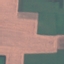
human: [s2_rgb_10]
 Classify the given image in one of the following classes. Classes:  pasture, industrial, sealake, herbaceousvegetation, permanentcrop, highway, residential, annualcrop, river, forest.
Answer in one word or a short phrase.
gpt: AnnualCrop